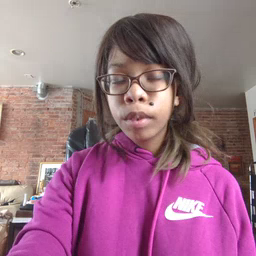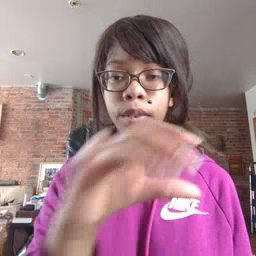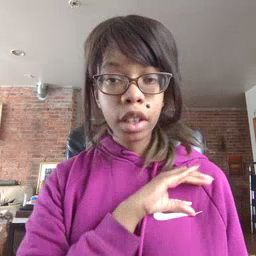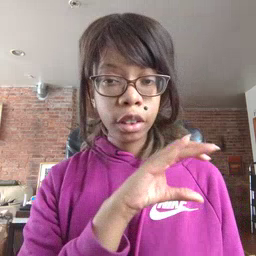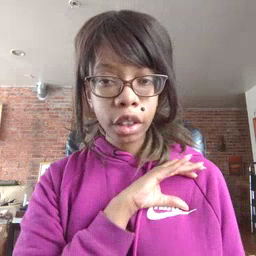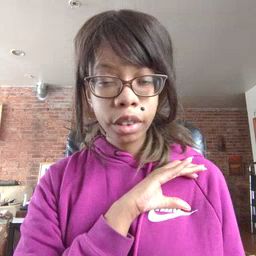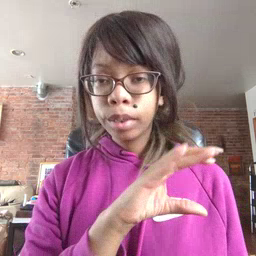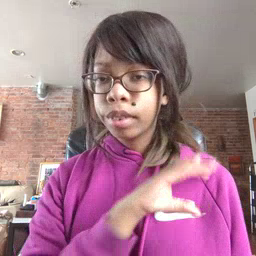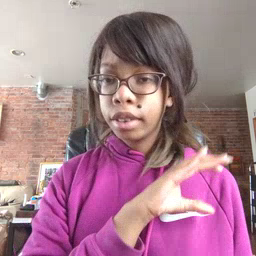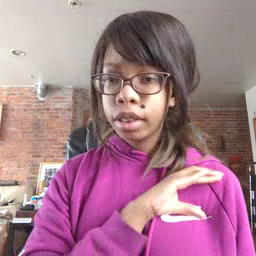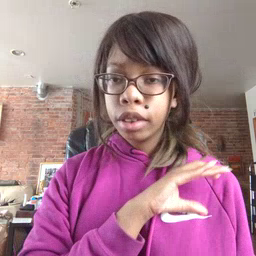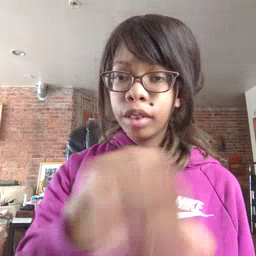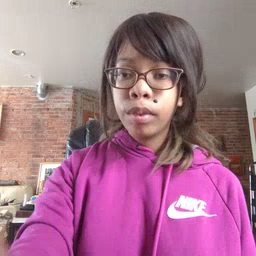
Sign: police